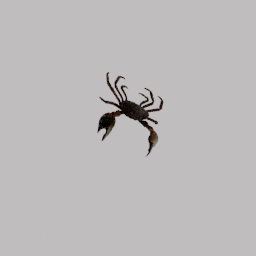
Label: animals